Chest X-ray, AP view. Patient: 29 years old, sex F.
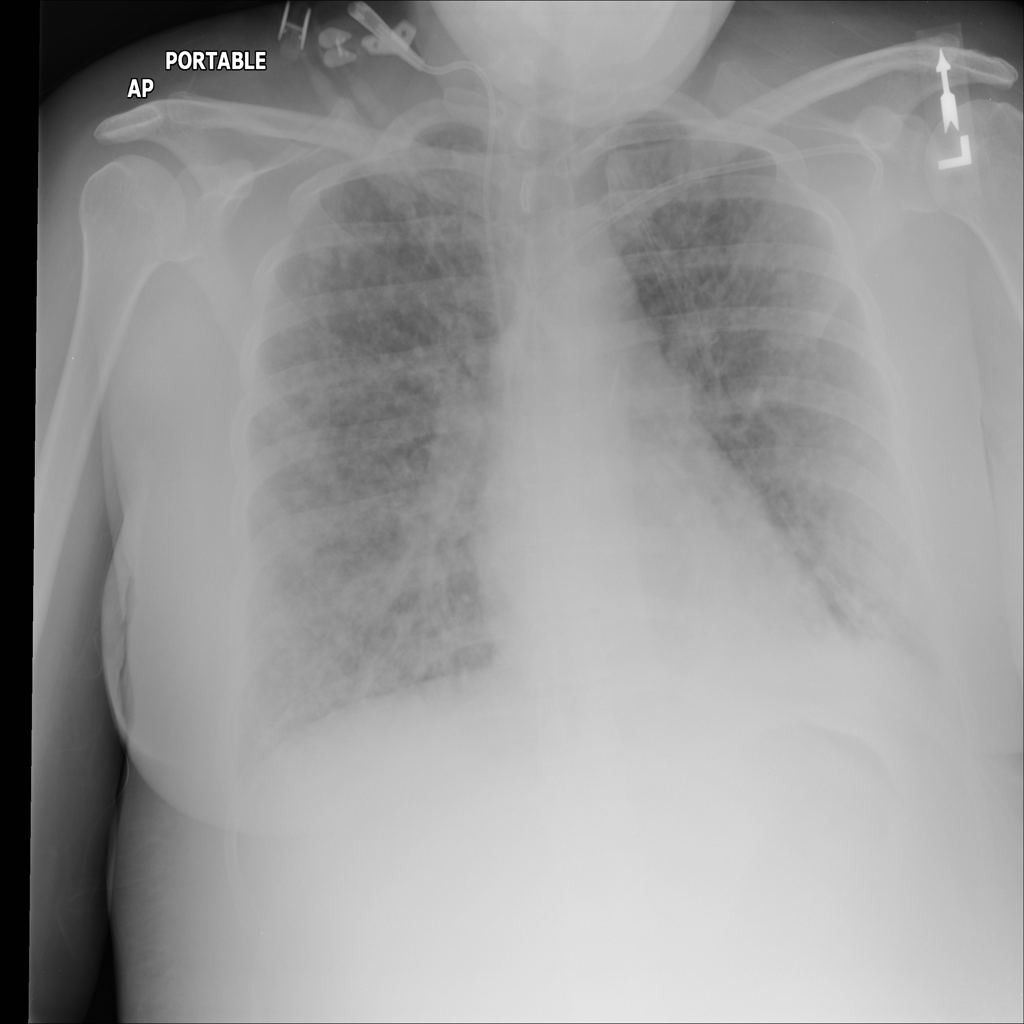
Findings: Infiltration, Nodule